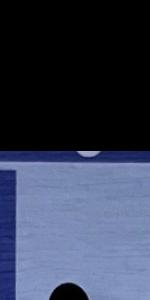
Label: Empty